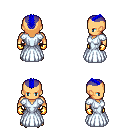
a pixel art fantasy rpg character, male body template, human, tanned skin, underdress, gold greaves, blue short mohawk hairstyle, gold gloves, gold boots, four views (front, back, left, right), 2x2 character sprite sheet, small pixel art, hard edges, no anti-aliasing